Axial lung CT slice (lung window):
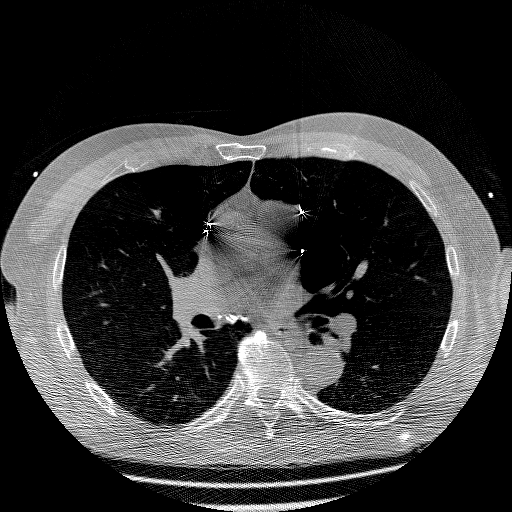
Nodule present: no